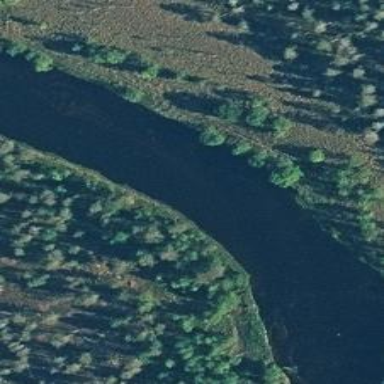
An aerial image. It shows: Scene featuring rapids in waterway.